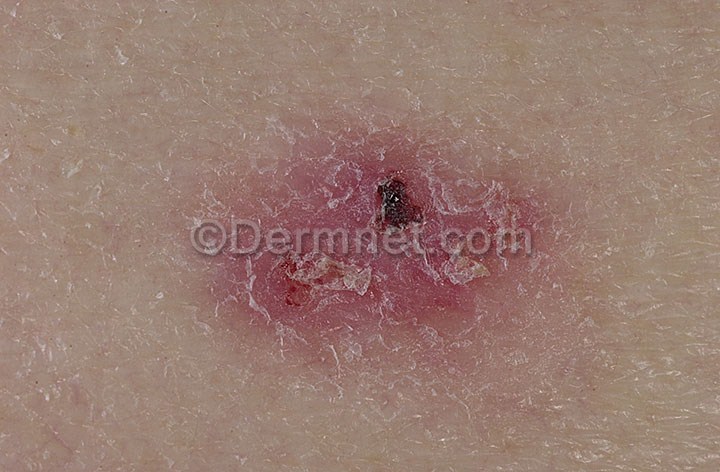
Disease: Actinic Keratosis Basal Cell Carcinoma and other Malignant Lesions